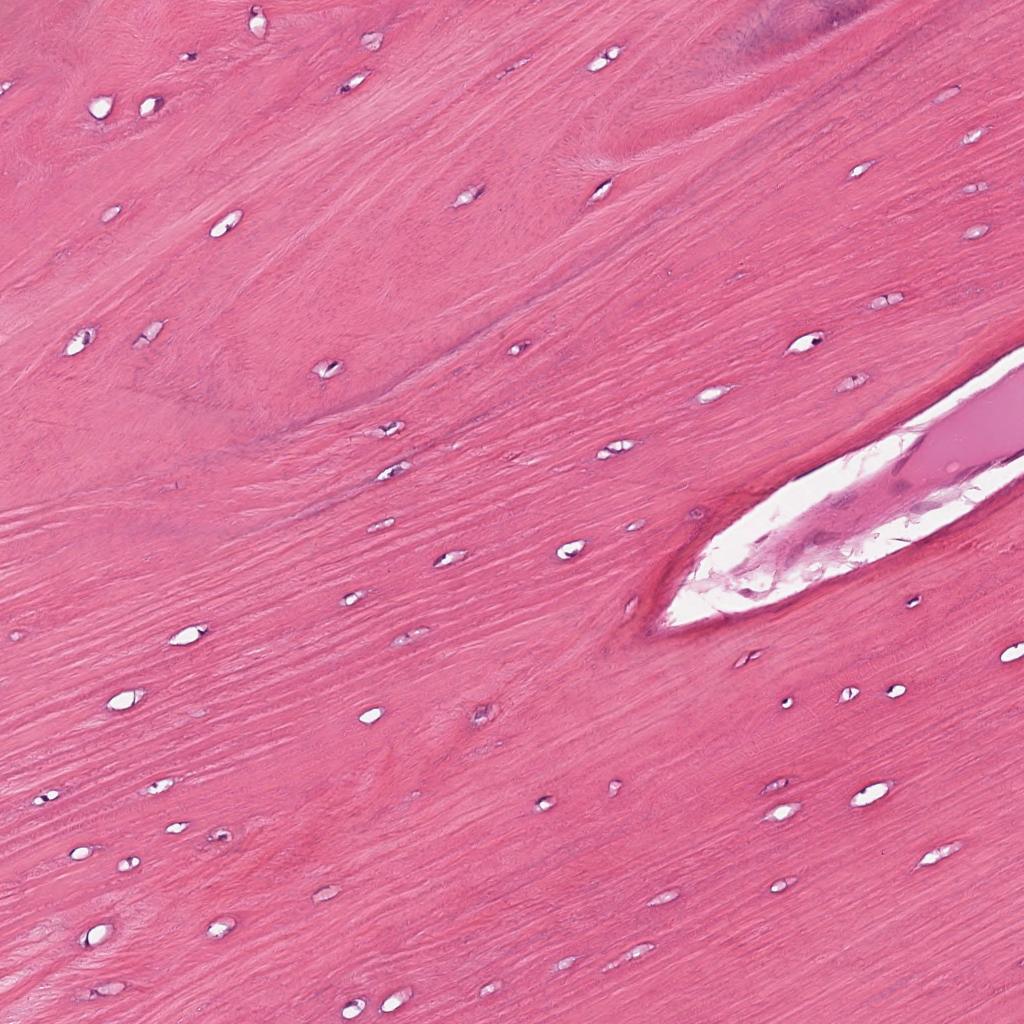
Label: Non-Tumor